Question: I want to update my Eclipse so that I can associate projects with Tomcat 7. Currently, when I go to Window > Preferences > Tomcat, I get the following.

I originally thought it was a Eclipse version issue and I'd have to update. But I have Indigo and a friend of mine has Helios (older) and he has the Tomcat 7 option.
Then I thought the Tomcat feature might have been a plugin. So I tried Help > Check for Updates, but there were no updates.
Does anyone know how to get Version 7.x to appear?
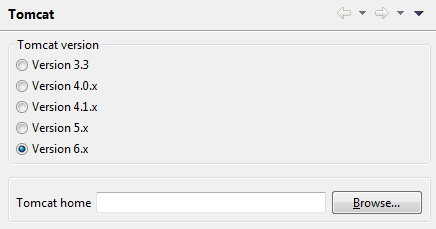
Answer: Finally figured it out.
1. Close Eclipse.
2. Go here and download the latest zip file to get the plugin. Inside will be a folder called com.sysdeo.eclipse.tomcat_v.v.v (v.v.v depends on which zip version you downloaded).
3. Look inside your eclipse/plugins folder and delete the old com.sysdeo.eclipse.tomcat_v.v.v file.
4. Copy the new com.sysdeo.eclipse.tomcat_v.v.v file (from the zip) into the eclipse/plugins folder.
5. Restart Eclipse.
And there you go :)